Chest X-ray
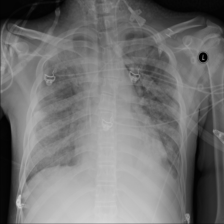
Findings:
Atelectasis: negative
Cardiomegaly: negative
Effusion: positive
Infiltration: negative
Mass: negative
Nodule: negative
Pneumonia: negative
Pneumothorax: negative
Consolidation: negative
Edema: negative
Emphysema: negative
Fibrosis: negative
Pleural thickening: negative
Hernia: negative